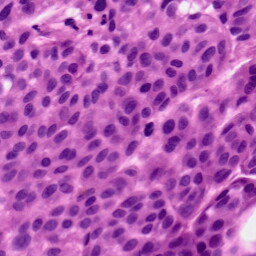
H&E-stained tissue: Skin